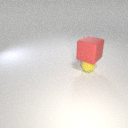
large red rubber cube above small yellow rubber sphere